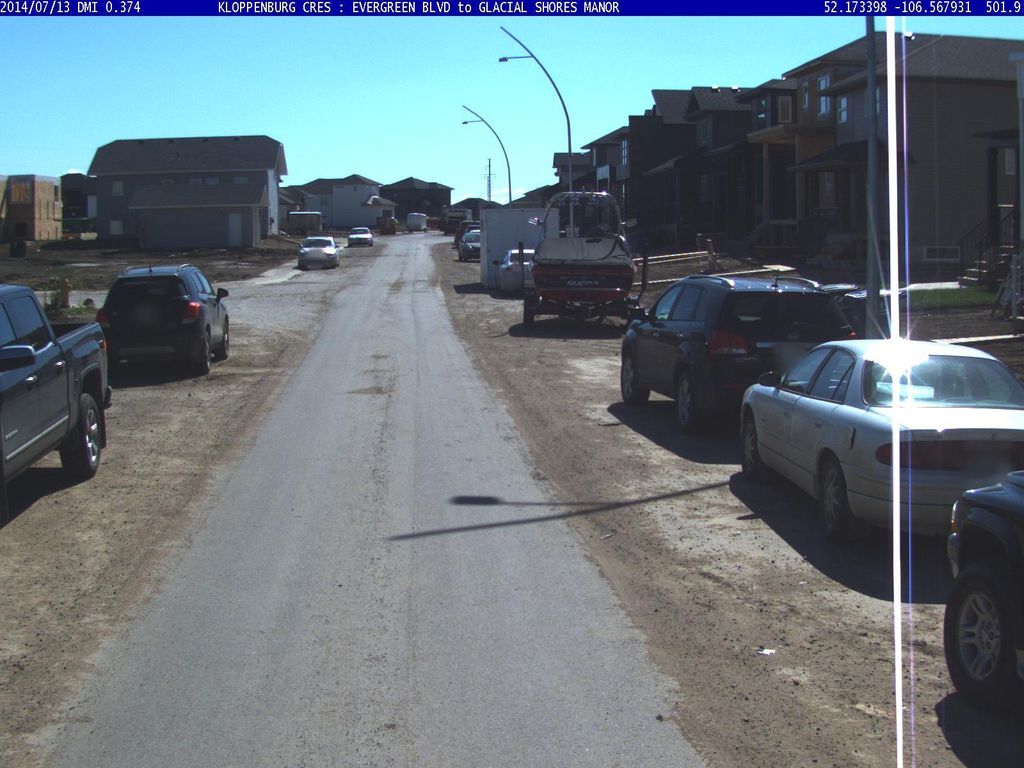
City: saskatoon